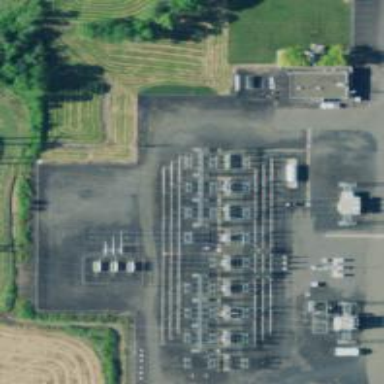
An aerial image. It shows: Outdoor switch for power.